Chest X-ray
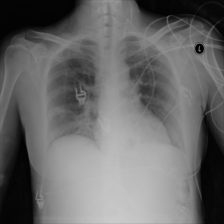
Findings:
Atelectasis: positive
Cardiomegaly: negative
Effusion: negative
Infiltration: negative
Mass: negative
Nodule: negative
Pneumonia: negative
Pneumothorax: negative
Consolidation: negative
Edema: negative
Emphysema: negative
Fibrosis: negative
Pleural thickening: negative
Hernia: negative